Interaction volume radius: 5 \u00c5
Interaction volume height: 35 \u00c5
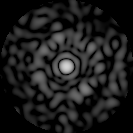
Disorder parameter: 0.8179